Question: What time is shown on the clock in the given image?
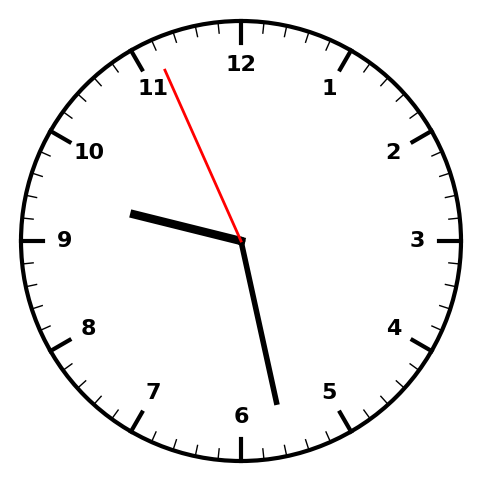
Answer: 09:27:56